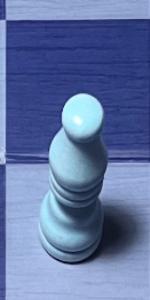
Label: Bishop_White